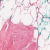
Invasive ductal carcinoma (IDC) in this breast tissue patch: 0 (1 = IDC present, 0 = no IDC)